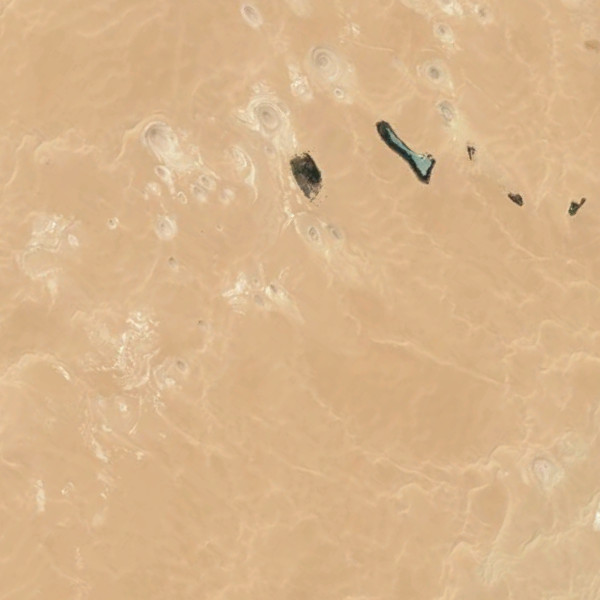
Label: Desert